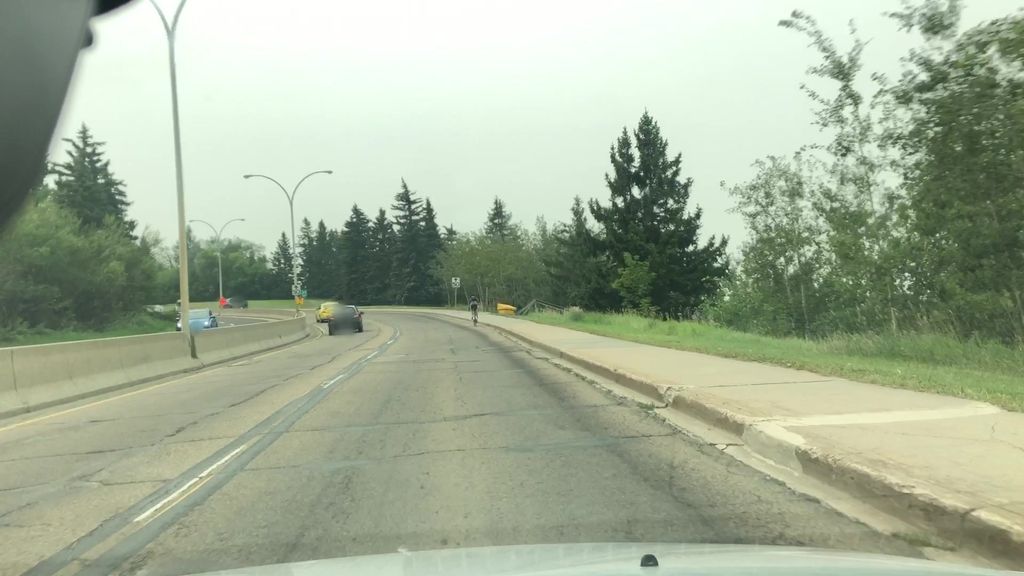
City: edmonton